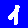
Digit: 1